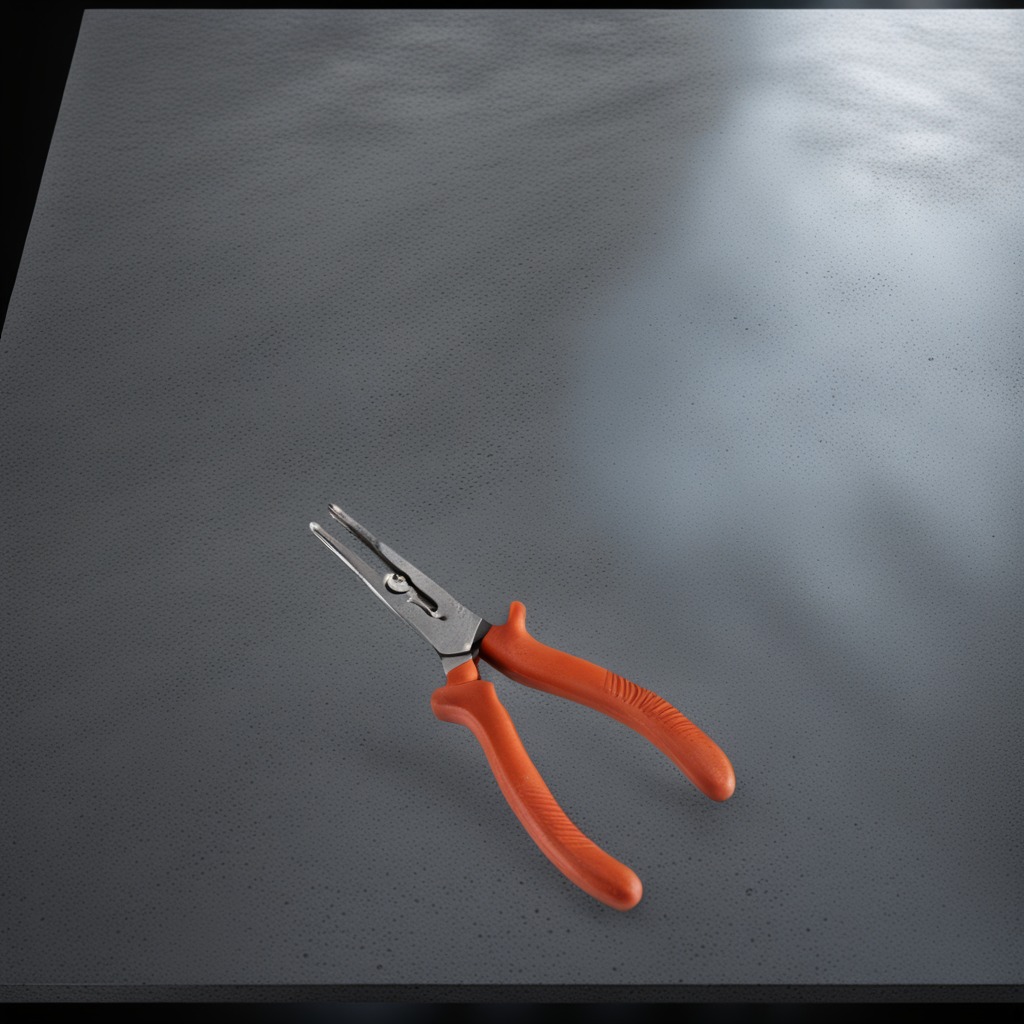
A plier lying on a clean granite table inside a workshop at night dim ambient light soft shadows worn but